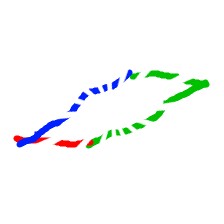
Shape: parallelogram